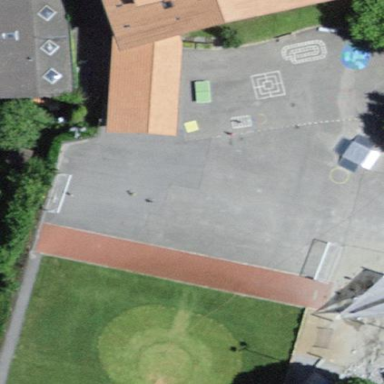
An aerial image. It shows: Educational institution.